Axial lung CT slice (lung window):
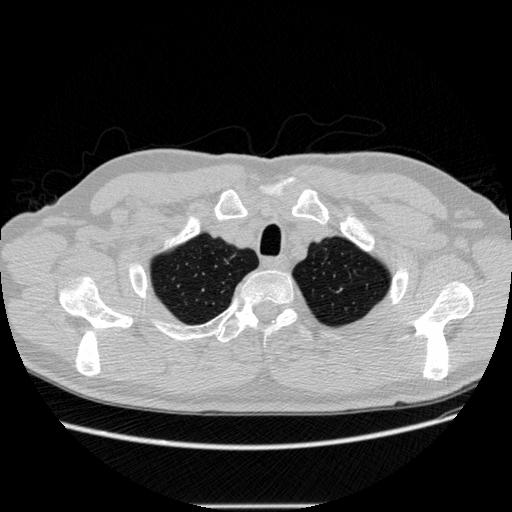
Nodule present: no